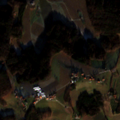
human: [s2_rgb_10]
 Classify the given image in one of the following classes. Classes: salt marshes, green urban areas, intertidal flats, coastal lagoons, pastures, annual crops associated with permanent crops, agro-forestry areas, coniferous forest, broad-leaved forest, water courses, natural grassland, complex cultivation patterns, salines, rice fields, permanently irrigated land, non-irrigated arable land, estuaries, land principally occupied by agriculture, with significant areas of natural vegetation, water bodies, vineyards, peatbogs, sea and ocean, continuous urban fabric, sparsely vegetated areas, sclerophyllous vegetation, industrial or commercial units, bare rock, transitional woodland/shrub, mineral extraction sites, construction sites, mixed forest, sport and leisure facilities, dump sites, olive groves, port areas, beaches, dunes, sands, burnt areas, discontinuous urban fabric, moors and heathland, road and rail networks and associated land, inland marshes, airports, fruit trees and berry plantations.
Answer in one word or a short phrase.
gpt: non-irrigated arable land, pastures, complex cultivation patterns, land principally occupied by agriculture, with significant areas of natural vegetation, broad-leaved forest, mixed forest